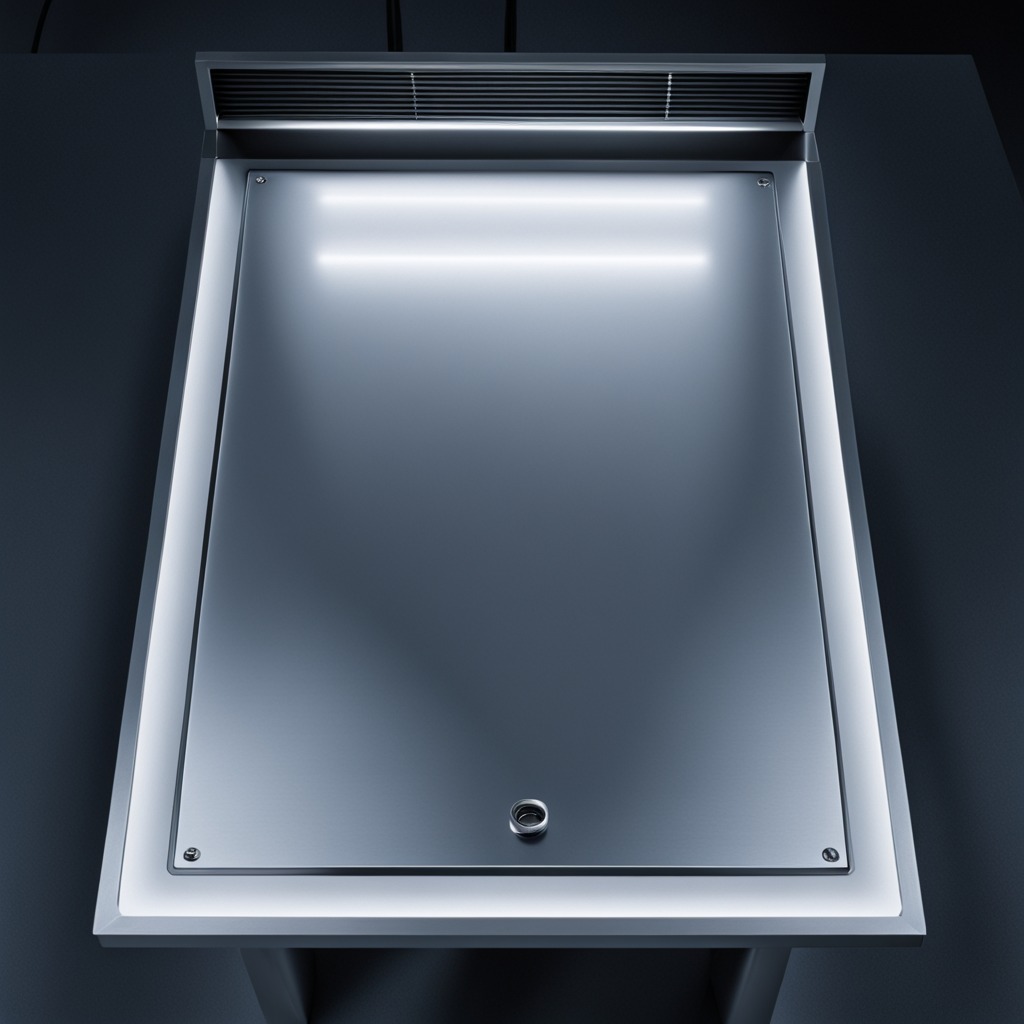
A metal nut is lying on the tabletop.